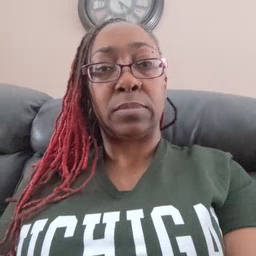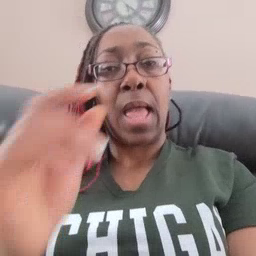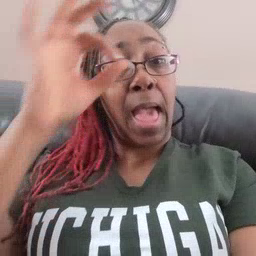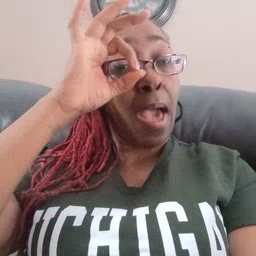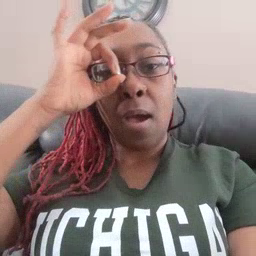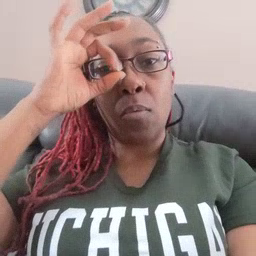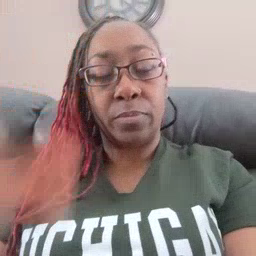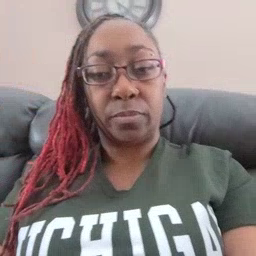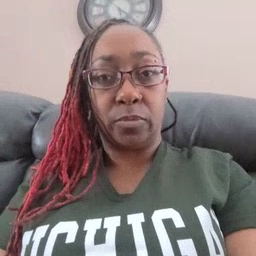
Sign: owl